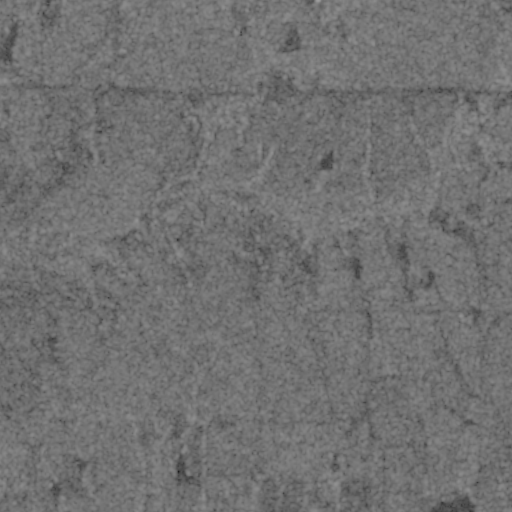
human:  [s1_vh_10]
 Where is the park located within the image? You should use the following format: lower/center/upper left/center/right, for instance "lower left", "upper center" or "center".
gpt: The park is located in the upper left of the image.
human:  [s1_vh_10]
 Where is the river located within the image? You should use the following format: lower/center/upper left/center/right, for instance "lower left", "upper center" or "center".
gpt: The river is located in the lower right of the image.
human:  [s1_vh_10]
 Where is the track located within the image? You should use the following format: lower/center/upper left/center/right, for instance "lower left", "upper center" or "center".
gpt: There is no track in the image.

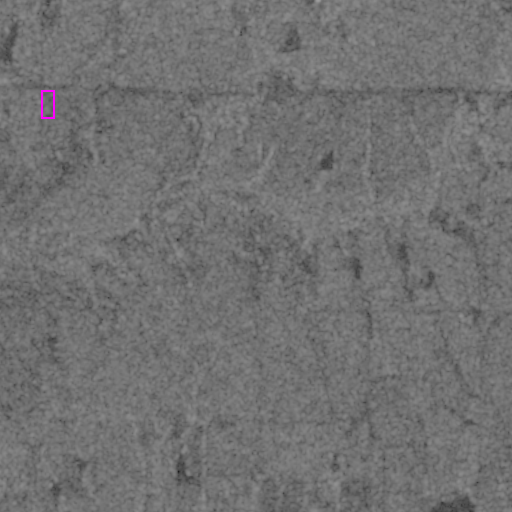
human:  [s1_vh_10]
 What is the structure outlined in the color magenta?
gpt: The structure outlined in magenta is a park.
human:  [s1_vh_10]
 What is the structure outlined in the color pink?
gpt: There is no pink outline.